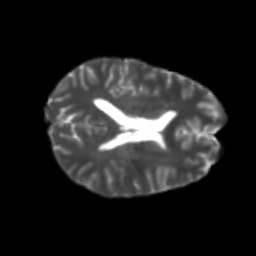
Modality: T2w
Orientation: axial
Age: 22
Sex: male
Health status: healthy
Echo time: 0.074 s